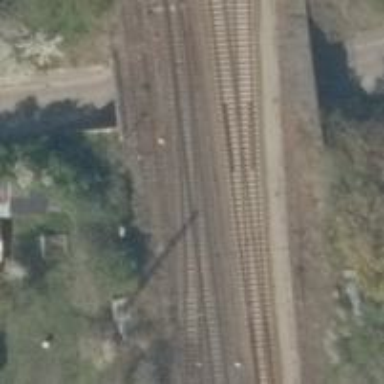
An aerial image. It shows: Unused railway yard.